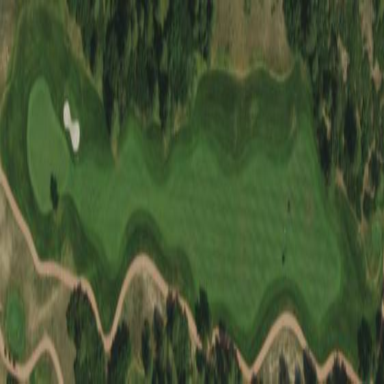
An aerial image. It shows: Area with grass used as rough in golf course.